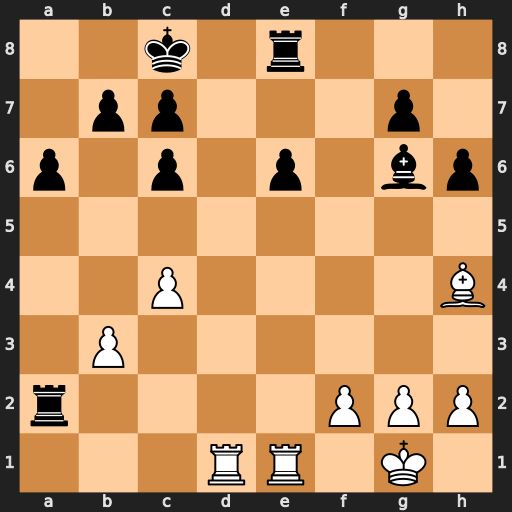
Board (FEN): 2k1r3/1pp3p1/p1p1p1bp/8/2P4B/1P6/r4PPP/3RR1K1
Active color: w
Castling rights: -
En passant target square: -
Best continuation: Rxe6 b6 Rxg6